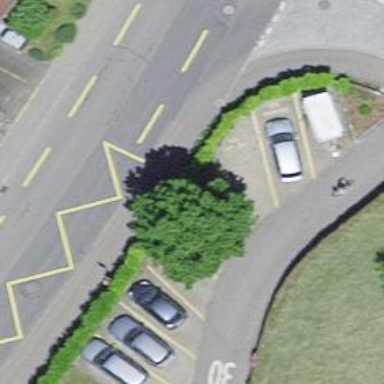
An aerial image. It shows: Sidewalk leading to platform for public transport.